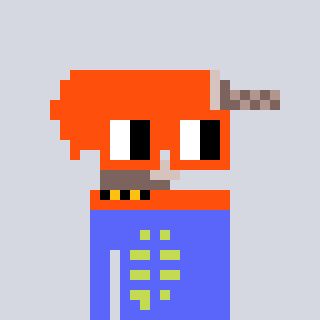
a pixel art character with square orange glasses, a drill-shaped head and a purple-colored body on a cool background